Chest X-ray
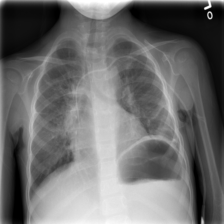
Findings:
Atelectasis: negative
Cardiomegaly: negative
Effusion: negative
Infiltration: positive
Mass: negative
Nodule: positive
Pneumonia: negative
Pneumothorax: negative
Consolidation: negative
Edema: negative
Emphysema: negative
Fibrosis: negative
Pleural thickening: negative
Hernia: negative